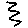
Label: zigzag